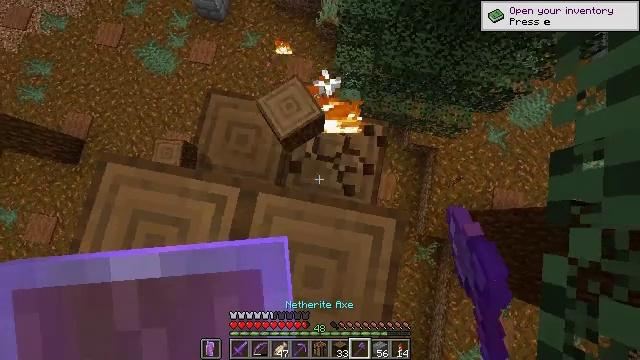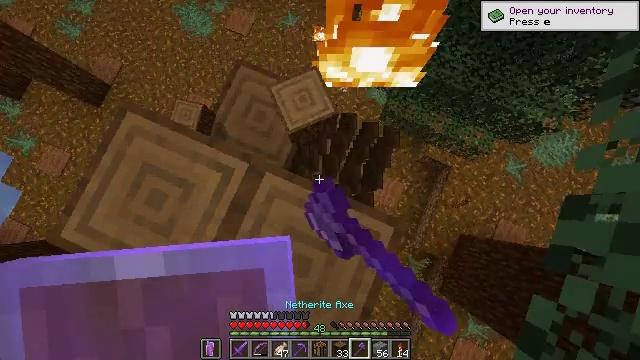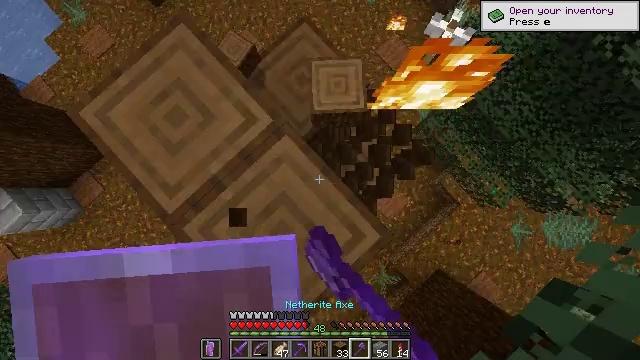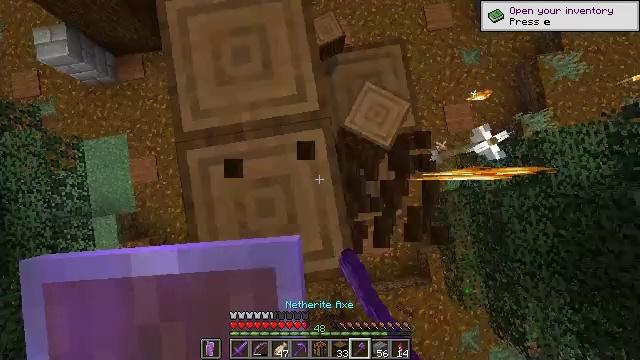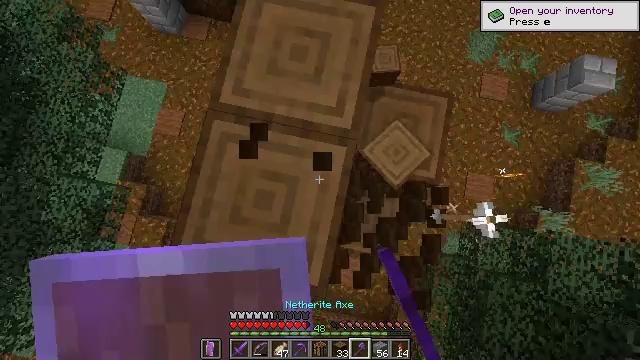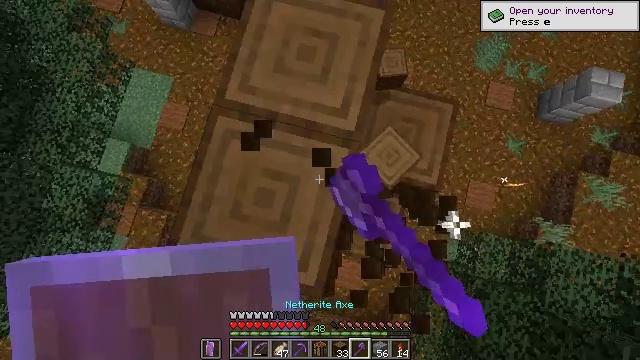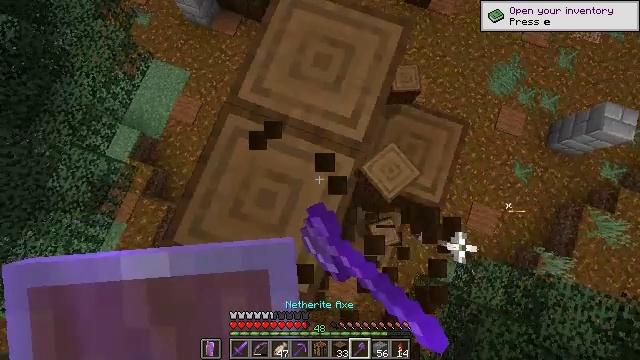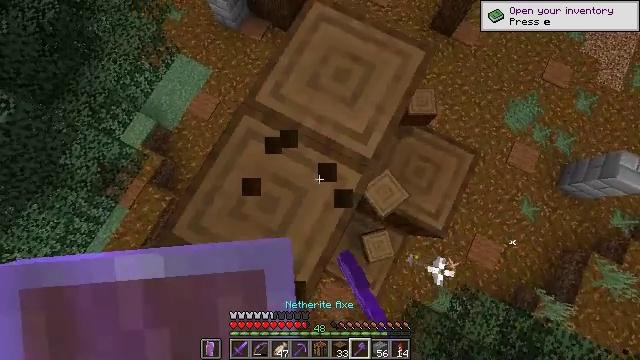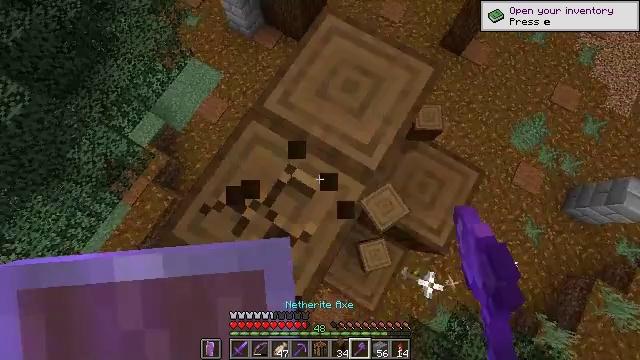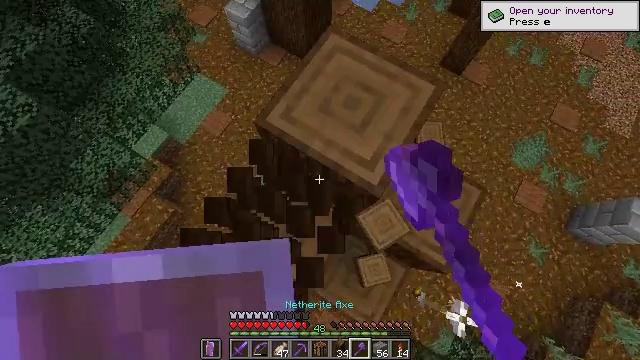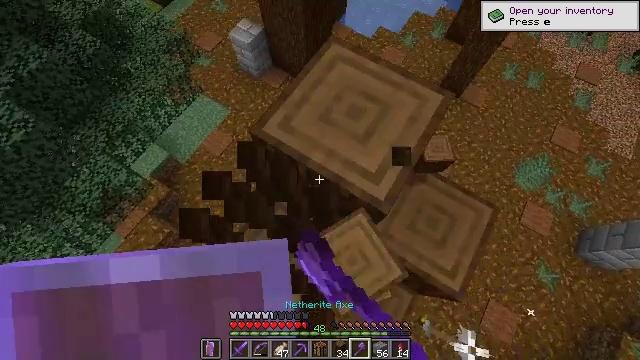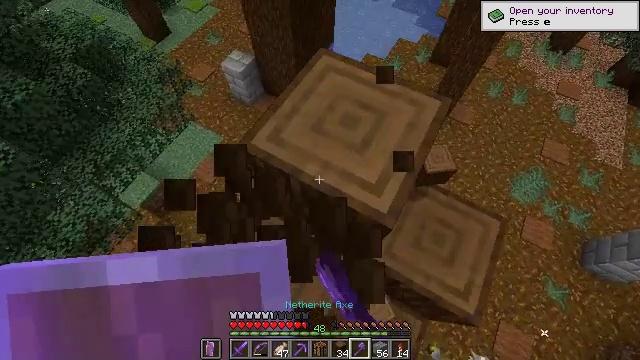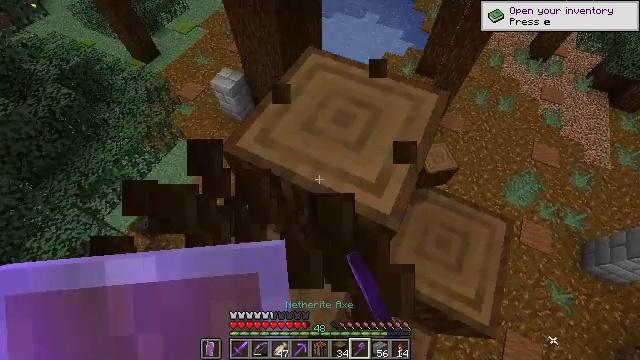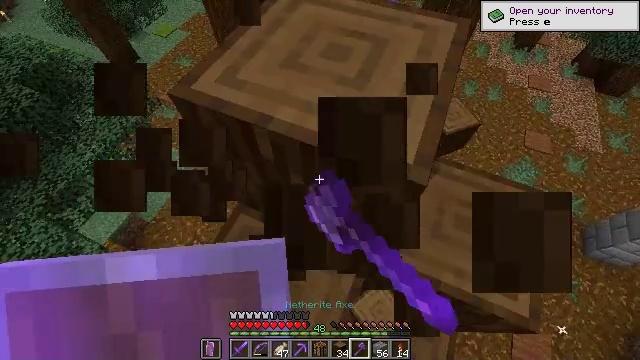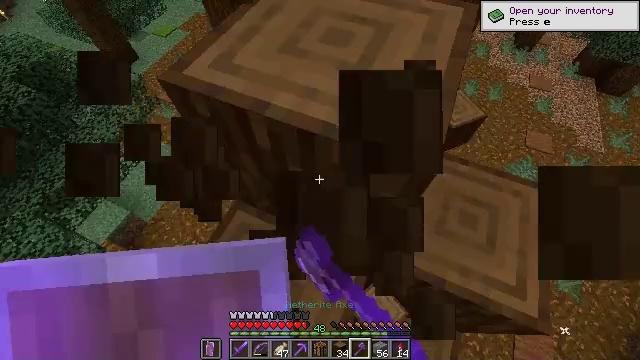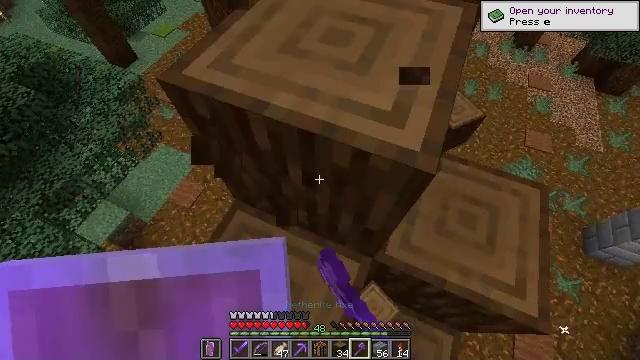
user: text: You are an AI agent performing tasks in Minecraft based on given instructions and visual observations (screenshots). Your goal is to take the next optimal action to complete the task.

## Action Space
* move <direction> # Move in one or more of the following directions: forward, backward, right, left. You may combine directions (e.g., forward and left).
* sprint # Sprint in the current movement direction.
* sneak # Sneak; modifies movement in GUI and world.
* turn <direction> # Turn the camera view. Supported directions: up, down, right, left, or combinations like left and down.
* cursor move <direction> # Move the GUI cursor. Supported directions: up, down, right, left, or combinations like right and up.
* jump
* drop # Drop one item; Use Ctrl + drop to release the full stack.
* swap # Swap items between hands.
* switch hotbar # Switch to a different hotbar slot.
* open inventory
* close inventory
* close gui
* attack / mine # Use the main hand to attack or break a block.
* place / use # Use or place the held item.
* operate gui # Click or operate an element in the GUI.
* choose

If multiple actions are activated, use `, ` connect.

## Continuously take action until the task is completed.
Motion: motion action
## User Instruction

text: Chop down the spruce log.
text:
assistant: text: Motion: turn left and down, attack / mine
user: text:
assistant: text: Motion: turn left and down, attack / mine
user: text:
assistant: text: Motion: turn left, attack / mine
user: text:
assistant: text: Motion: turn left and up, attack / mine
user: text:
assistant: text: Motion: turn left, attack / mine
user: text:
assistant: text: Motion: turn left and up, attack / mine
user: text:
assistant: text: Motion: turn left and up, attack / mine
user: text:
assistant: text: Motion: turn left and up, attack / mine
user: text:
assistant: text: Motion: turn left and up, attack / mine
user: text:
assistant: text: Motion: turn up, attack / mine
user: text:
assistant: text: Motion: turn right and up, attack / mine
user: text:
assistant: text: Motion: turn right and up, attack / mine
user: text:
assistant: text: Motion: turn right, attack / mine
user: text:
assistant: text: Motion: attack / mine
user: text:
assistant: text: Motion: attack / mine
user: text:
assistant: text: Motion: attack / mine
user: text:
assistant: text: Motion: turn right, attack / mine
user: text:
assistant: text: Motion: turn right, attack / mine
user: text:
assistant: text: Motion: turn right, attack / mine
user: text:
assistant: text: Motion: turn right, attack / mine
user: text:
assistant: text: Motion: attack / mine
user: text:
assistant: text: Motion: attack / mine
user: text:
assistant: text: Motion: attack / mine
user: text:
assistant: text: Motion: attack / mine
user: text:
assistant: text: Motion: turn right, attack / mine
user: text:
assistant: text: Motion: turn right and down, attack / mine
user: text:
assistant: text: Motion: turn right and down, attack / mine
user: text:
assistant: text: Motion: turn right and down, attack / mine
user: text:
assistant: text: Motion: turn right and down, attack / mine
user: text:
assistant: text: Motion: attack / mine